Breast ultrasound image
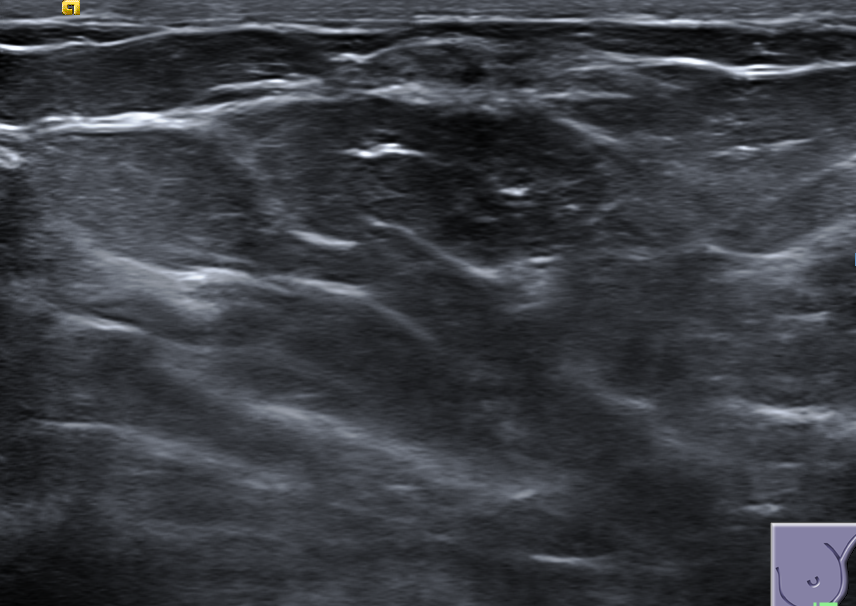
Diagnosis: normal